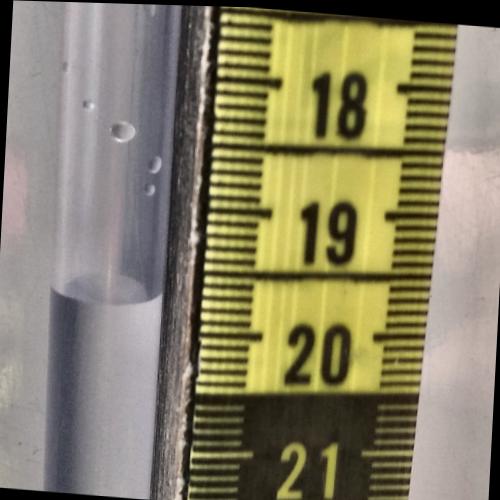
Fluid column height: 19.7 cm